Aerial crown-view tile of a tropical tree (Barro Colorado Island, Panama), acquired 20250616:
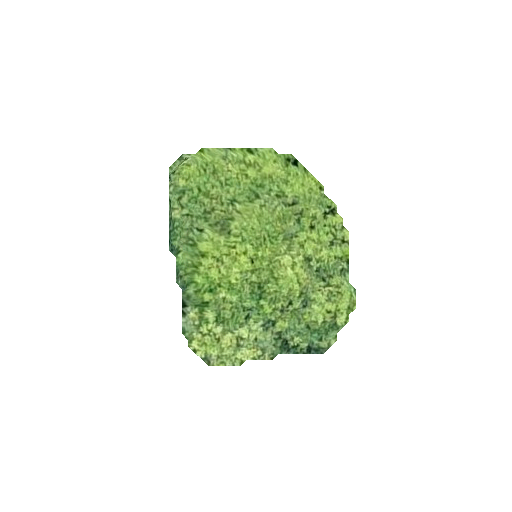
Species: Alseis blackiana
GBIF accepted scientific name: Alseis blackiana
Crown area: 48.016 m²